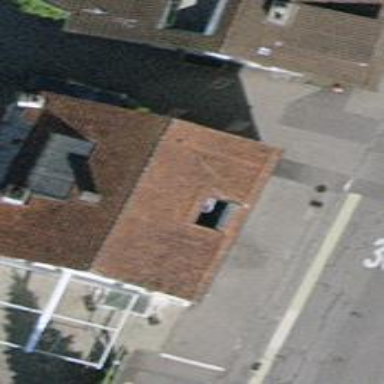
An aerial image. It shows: Restaurant.